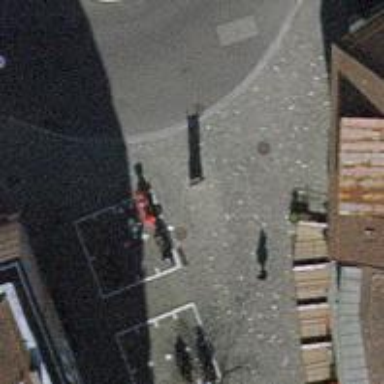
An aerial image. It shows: Sidewalk with sett surface.